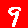
Digit: 9